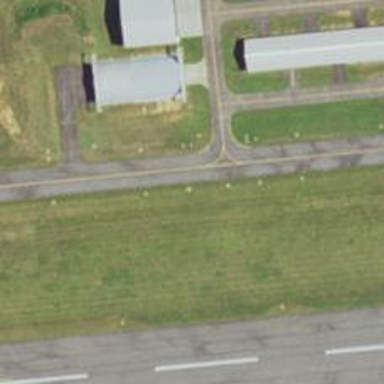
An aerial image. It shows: View of taxiway at the airport.